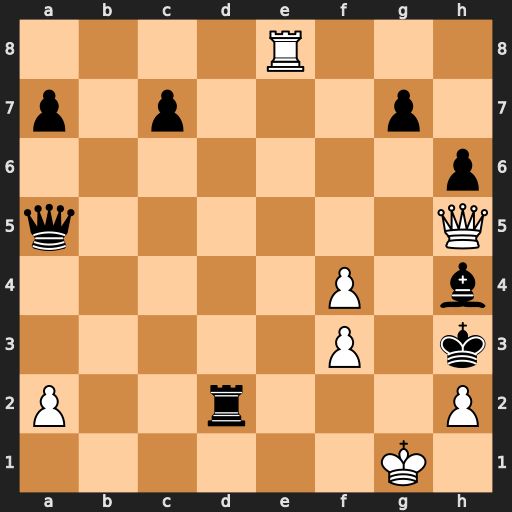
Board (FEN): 4R3/p1p3p1/7p/q6Q/5P1b/5P1k/P2r3P/6K1
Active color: w
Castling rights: -
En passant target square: -
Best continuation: Qg4#